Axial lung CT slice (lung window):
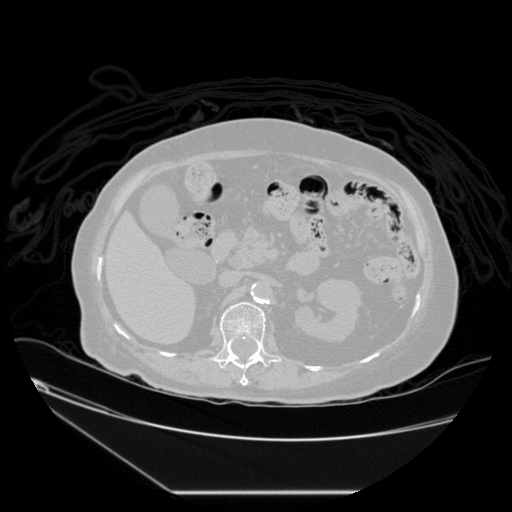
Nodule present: no